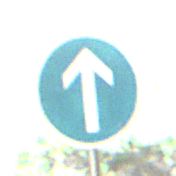
Verkehrszeichen: VorgeschriebeneFahrtrichtungGeradeaus
Umgebung: Roofed, Special
Tageszeit: MorningAfternoon
Wetter: NotSpecified
Licht: Artificial
Jahreszeit: NotSpecified
Kontrast: MediumContrast